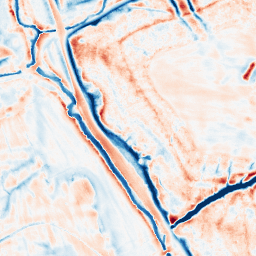
Category: edge_preserving
Decomposition family: bilateral
Decomposition parameters: d: 21
sigma_color: 25
sigma_space: 50
Upsampling method: quintic
Upsampling parameters: scale: 2
Upsampling scale: 2